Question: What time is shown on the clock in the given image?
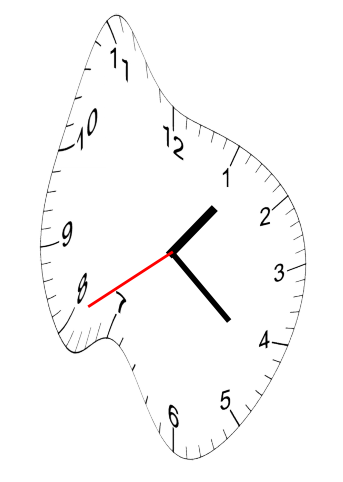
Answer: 01:21:40